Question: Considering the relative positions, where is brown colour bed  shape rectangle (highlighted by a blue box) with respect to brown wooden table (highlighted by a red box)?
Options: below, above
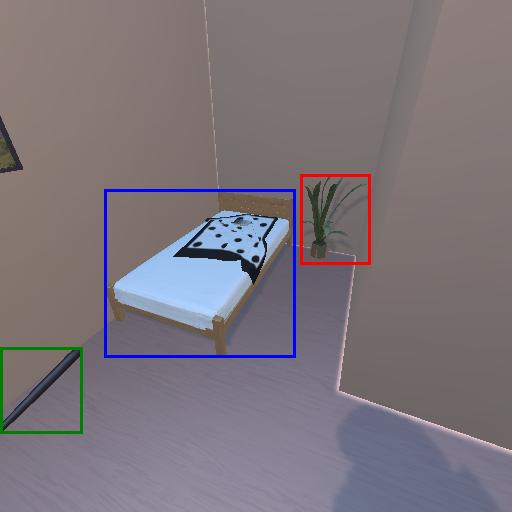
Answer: below